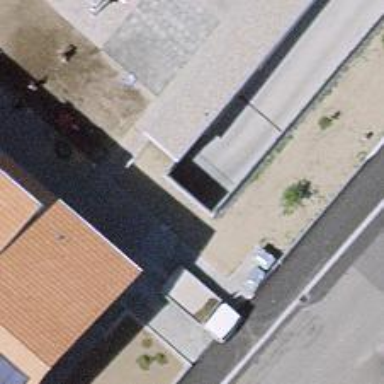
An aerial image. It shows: Parking entrance.